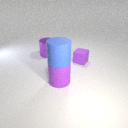
large purple metal cylinder behind large purple rubber cylinder